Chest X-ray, AP view. Patient: 46 years old, sex M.
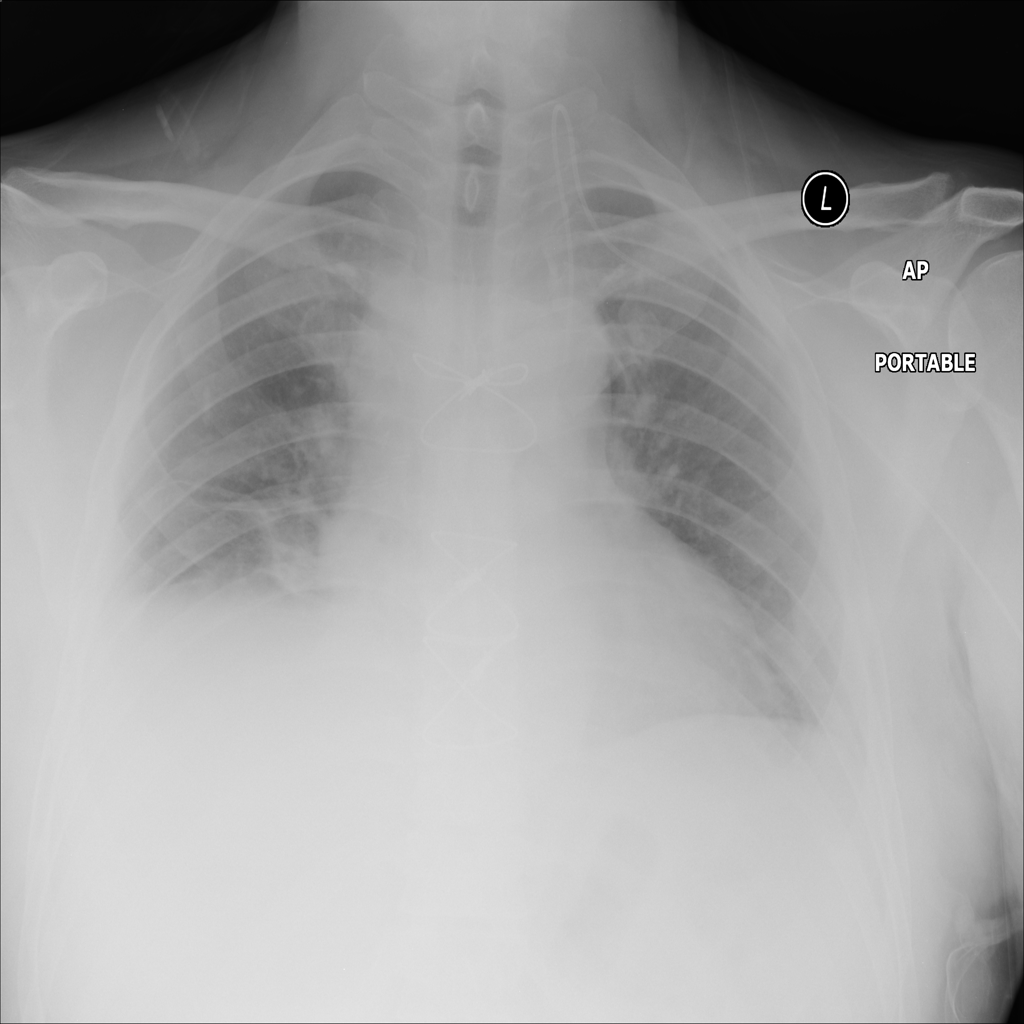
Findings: No Finding